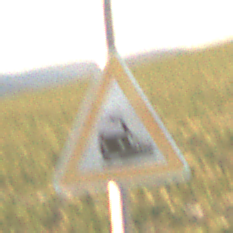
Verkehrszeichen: Bahnuebergang
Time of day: SunriseSunset
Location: Outdoor (Nature)
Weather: PartlyCloudy
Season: NotSpecified
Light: Natural